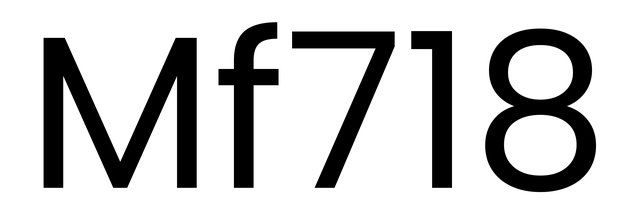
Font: Poppins-Regular